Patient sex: F
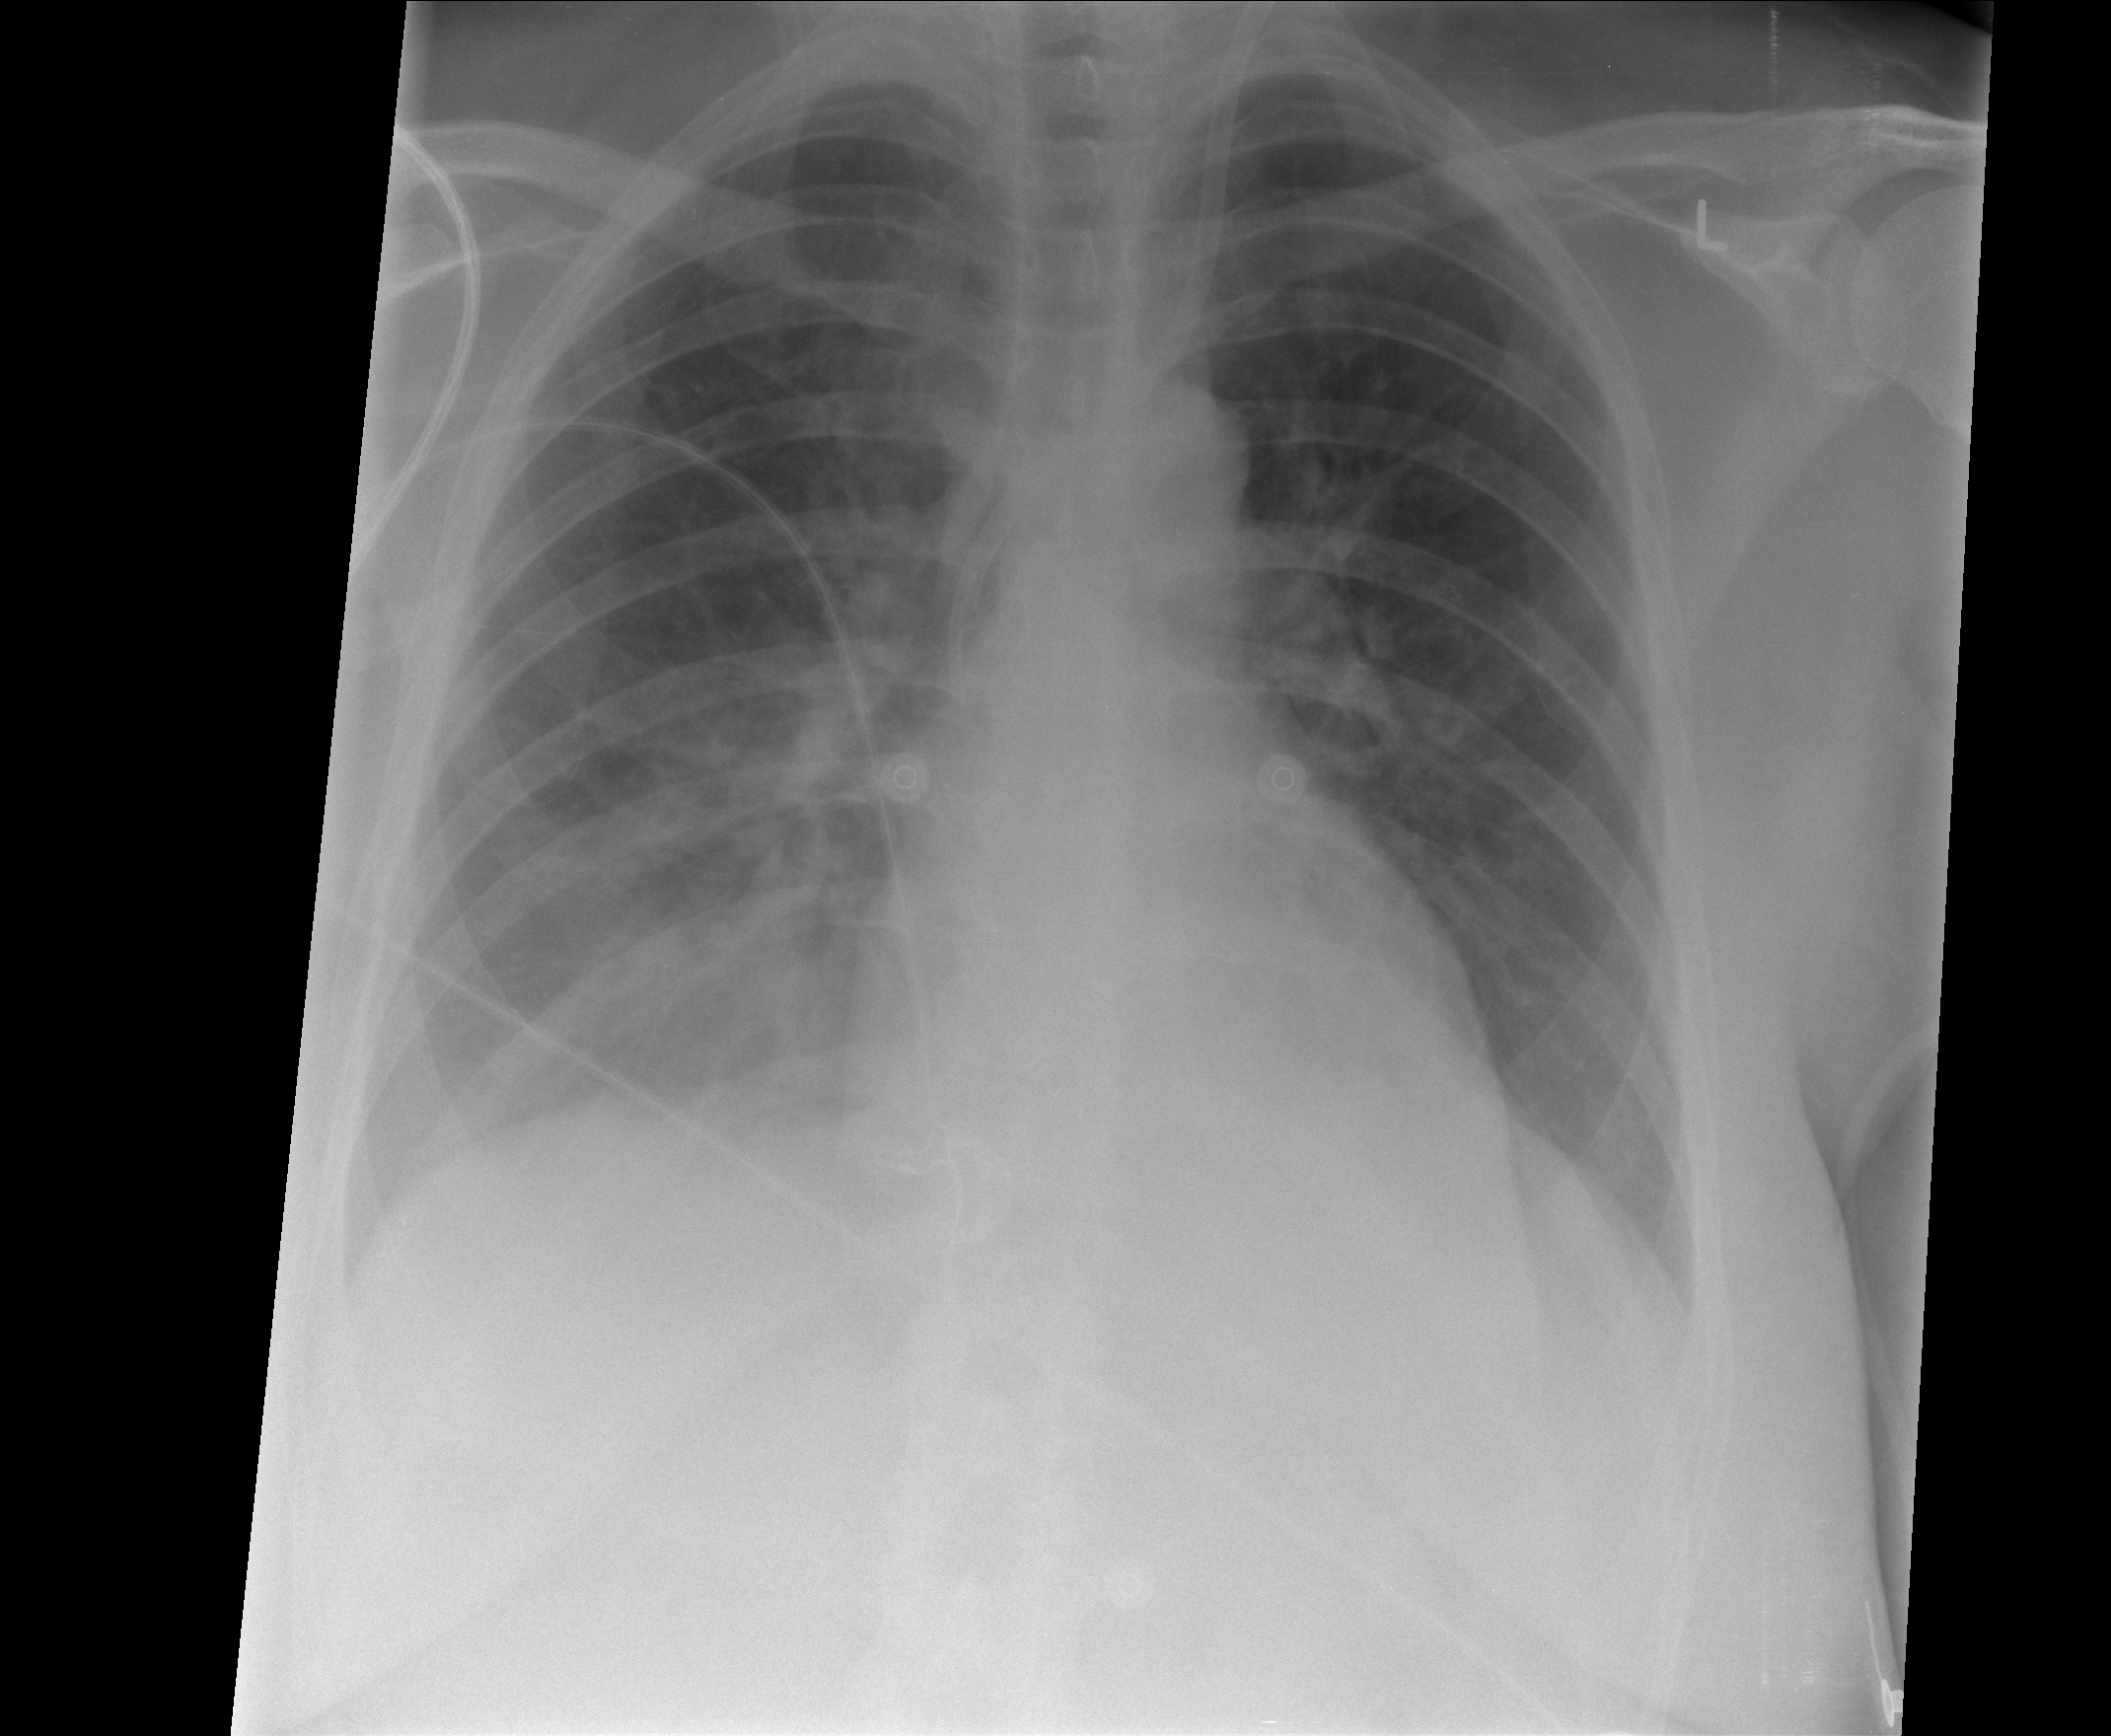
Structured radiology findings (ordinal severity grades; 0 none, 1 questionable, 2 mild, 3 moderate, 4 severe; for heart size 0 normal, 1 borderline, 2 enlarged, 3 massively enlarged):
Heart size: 0
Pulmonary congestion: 1
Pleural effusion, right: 2
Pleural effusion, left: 1
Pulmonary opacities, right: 0
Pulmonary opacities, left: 0
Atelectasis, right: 2
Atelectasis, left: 2